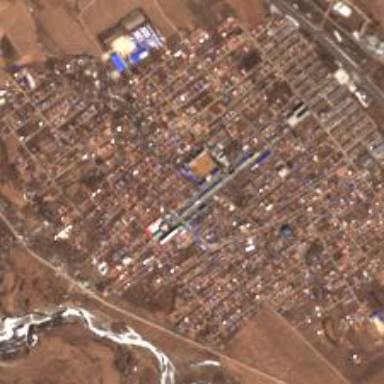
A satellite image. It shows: Township classified as town.